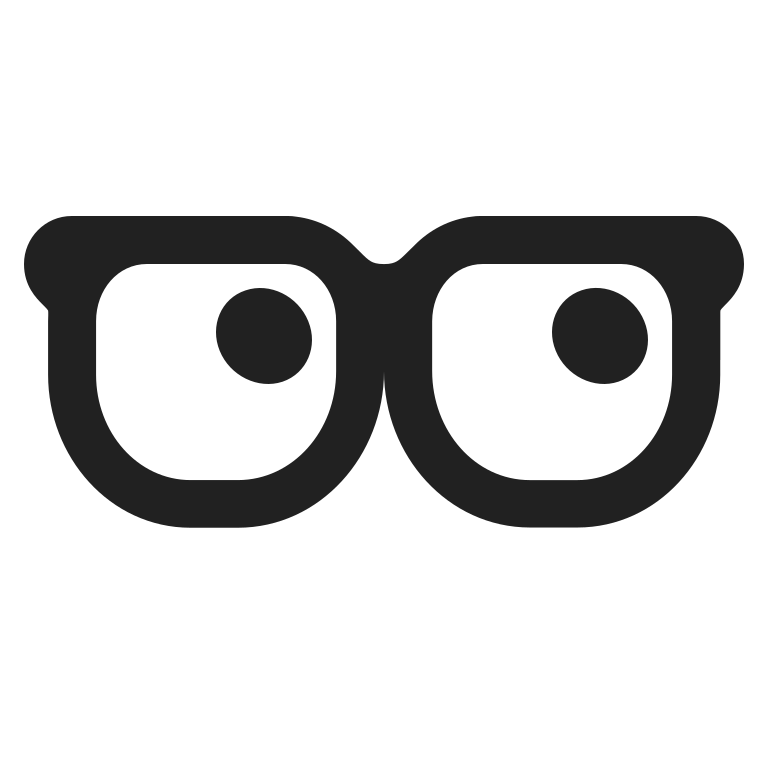
glasses high contrast